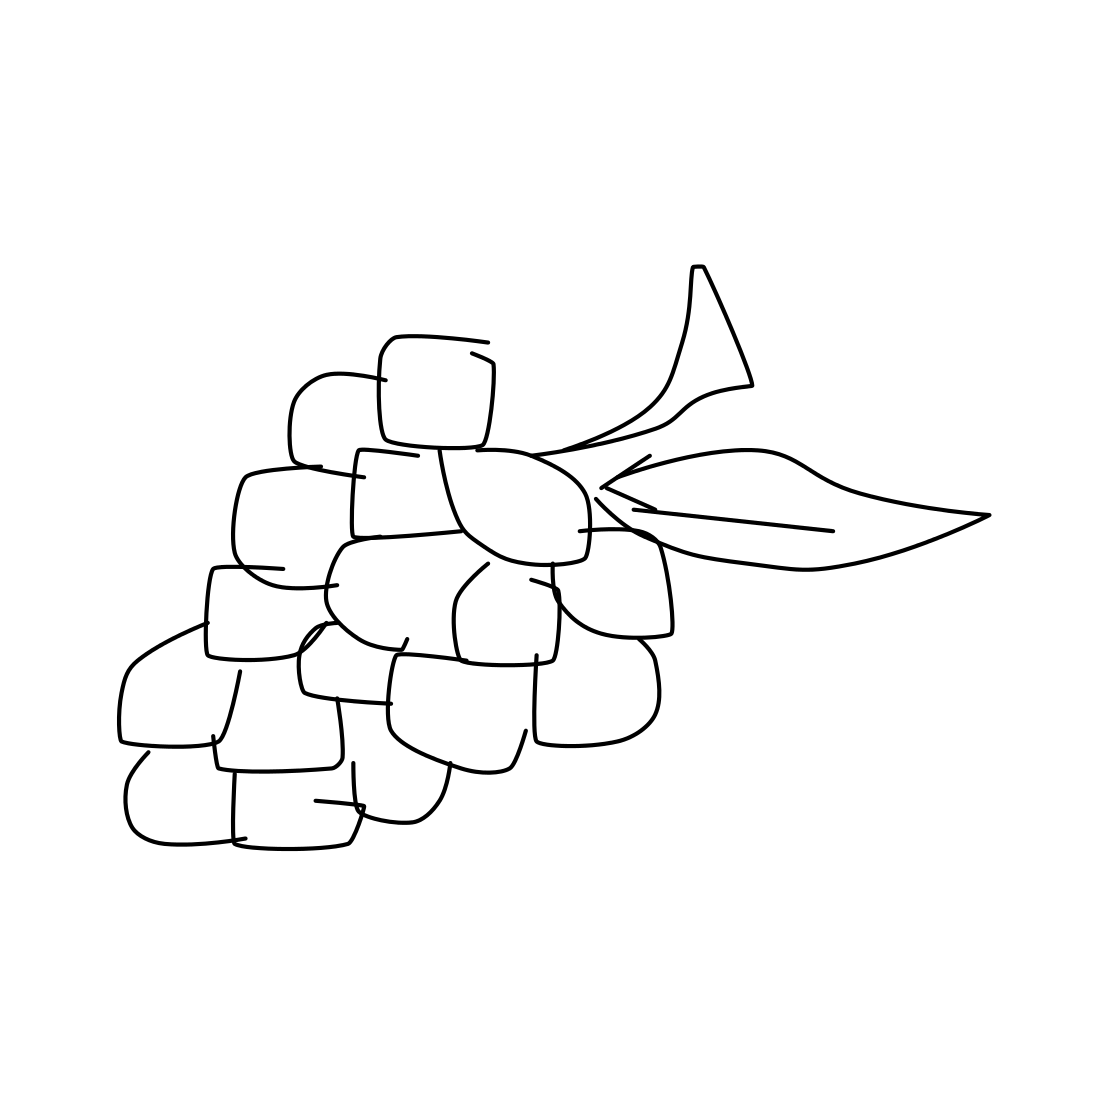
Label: grapes